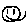
Label: smiley face